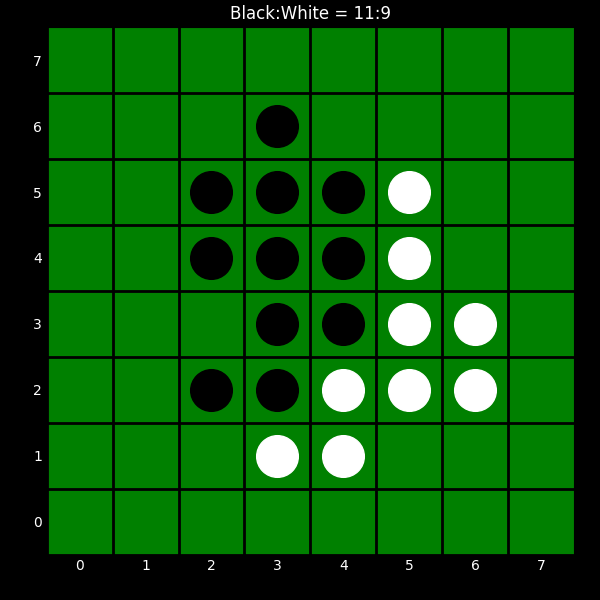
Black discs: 11
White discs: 9